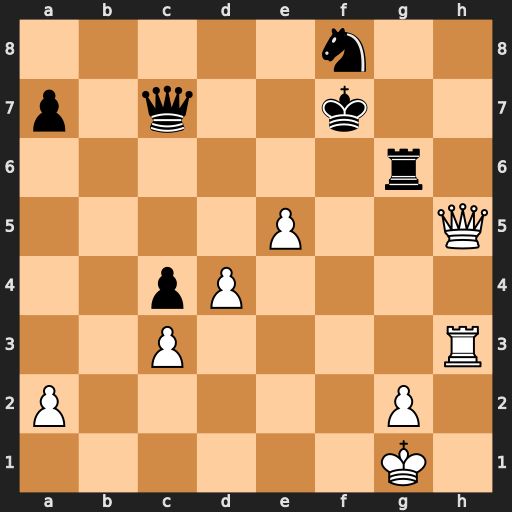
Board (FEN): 5n2/p1q2k2/6r1/4P2Q/2pP4/2P4R/P5P1/6K1
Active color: w
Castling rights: -
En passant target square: -
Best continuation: Rf3+ Kg7 Rxf8 Kxf8 Qxg6